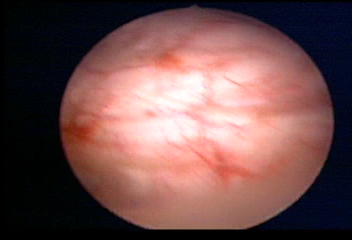
Modality: WLC
Class: Normal mucosa
Bladder cancer association: No